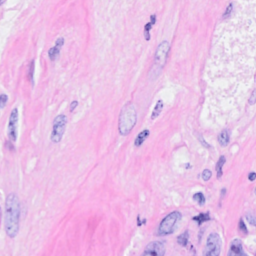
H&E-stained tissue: Breast